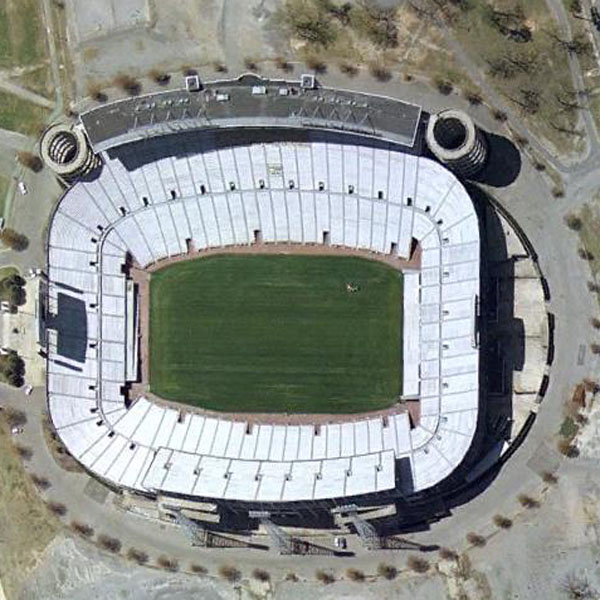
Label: footballField